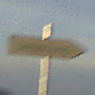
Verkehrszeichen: UmleitungswegweiserRechtsweisend
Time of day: SunriseSunset
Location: Outdoor (Nature)
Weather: PartlyCloudy
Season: Summer
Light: Natural